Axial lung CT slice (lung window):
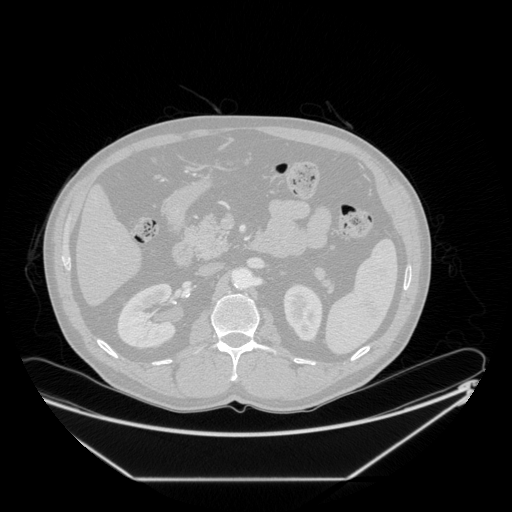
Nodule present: no